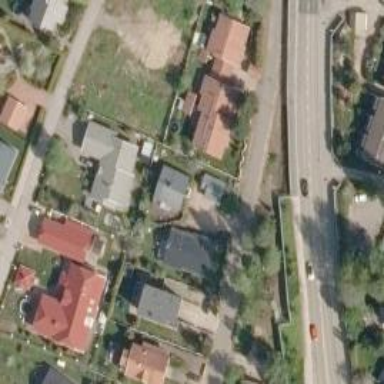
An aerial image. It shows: Driveway.